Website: lowes
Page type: cart
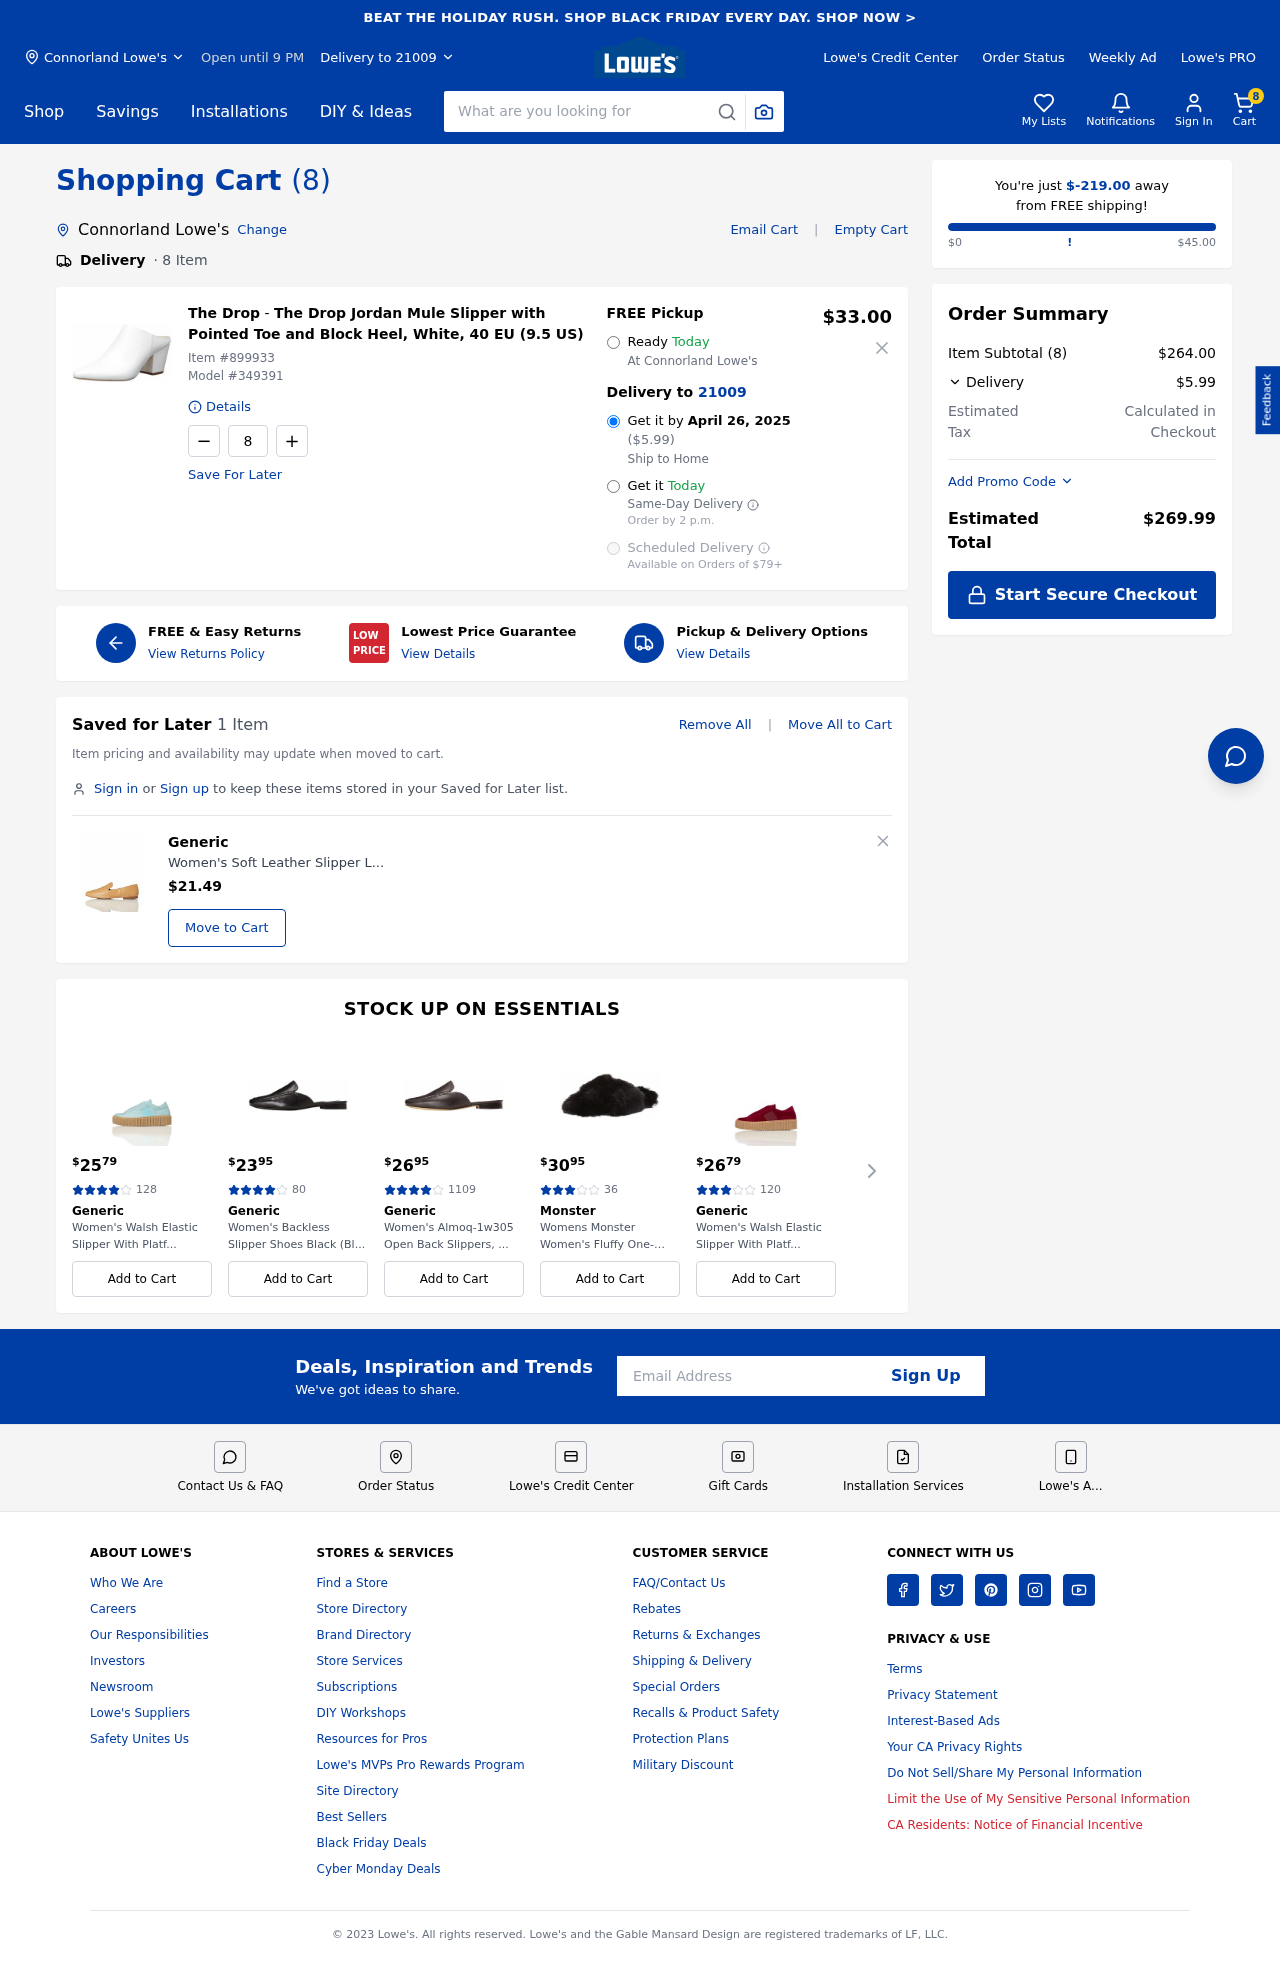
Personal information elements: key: PII_CITY
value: Connorland Lowe's
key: PII_EMAIL
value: erika_dudley@yahoo.com
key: PII_POSTCODE
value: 21009
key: PII_CITY2
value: Connorland Lowe's
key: PII_CITY3
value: Connorland
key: PII_POSTCODE2
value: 21009
Product elements: key: PRODUCT1_BRAND
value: The Drop
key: PRODUCT1_NAME
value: The Drop Jordan Mule Slipper with Pointed Toe and Block Heel, White, 40 EU (9.5 US)
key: PRODUCT1_PRICE
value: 33
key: PRODUCT1_QUANTITY
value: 8
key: PRODUCT2_BRAND
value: Generic
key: PRODUCT2_NAME
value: Women's Soft Leather Slipper Loafer, Braun (Pale Tan), US 5.5
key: PRODUCT2_PRICE
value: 21.49
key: PRODUCT1_ITEM_NUMBER
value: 899933
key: PRODUCT1_MODEL_NUMBER
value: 349391
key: PRODUCT3_PRICE
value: $2579
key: PRODUCT3_NUM_RATINGS
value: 128
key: PRODUCT3_BRAND
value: Generic
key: PRODUCT3_NAME
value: Women's Walsh Elastic Slipper With Platf...
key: PRODUCT4_PRICE
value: $2395
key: PRODUCT4_NUM_RATINGS
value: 80
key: PRODUCT4_BRAND
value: Generic
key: PRODUCT4_NAME
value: Women's Backless Slipper Shoes Black (Bl...
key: PRODUCT5_PRICE
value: $2695
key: PRODUCT5_NUM_RATINGS
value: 1109
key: PRODUCT5_BRAND
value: Generic
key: PRODUCT5_NAME
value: Women's Almoq-1w305 Open Back Slippers, ...
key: PRODUCT6_PRICE
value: $3095
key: PRODUCT6_NUM_RATINGS
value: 36
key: PRODUCT6_BRAND
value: Monster
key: PRODUCT6_NAME
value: Womens Monster Women's Fluffy One-Strap ...
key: PRODUCT7_PRICE
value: $2679
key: PRODUCT7_NUM_RATINGS
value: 120
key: PRODUCT7_BRAND
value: Generic
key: PRODUCT7_NAME
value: Women's Walsh Elastic Slipper With Platf...
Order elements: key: ORDER_NUM_ITEMS
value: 8
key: ORDER_DELIVERY_DATE
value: April 26, 2025
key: ORDER_SHIPPING_COST2
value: $5.99
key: ORDER_SHIPPING_AWAY
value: $-219.00
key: ORDER_SUBTOTAL
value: $264.00
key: ORDER_SHIPPING_COST
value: $5.99
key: ORDER_TOTAL
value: $269.99
Search elements: key: HEADER_SEARCH
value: What are you looking for
Other elements: key: SAVED_NUM_ITEMS
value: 1 Item